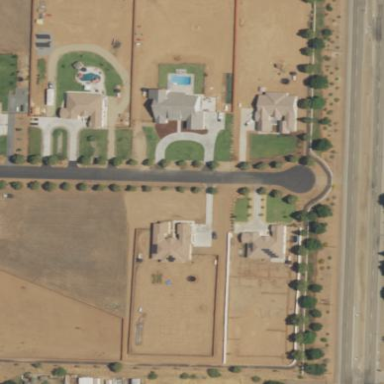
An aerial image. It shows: Residential area comprising single-family residential properties.